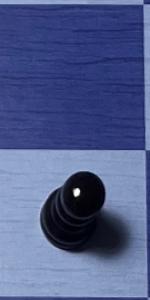
Label: Pawn_Black